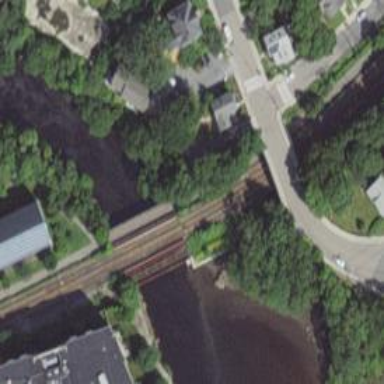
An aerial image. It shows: Bridge for light rail electrified with contact line.